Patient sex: M
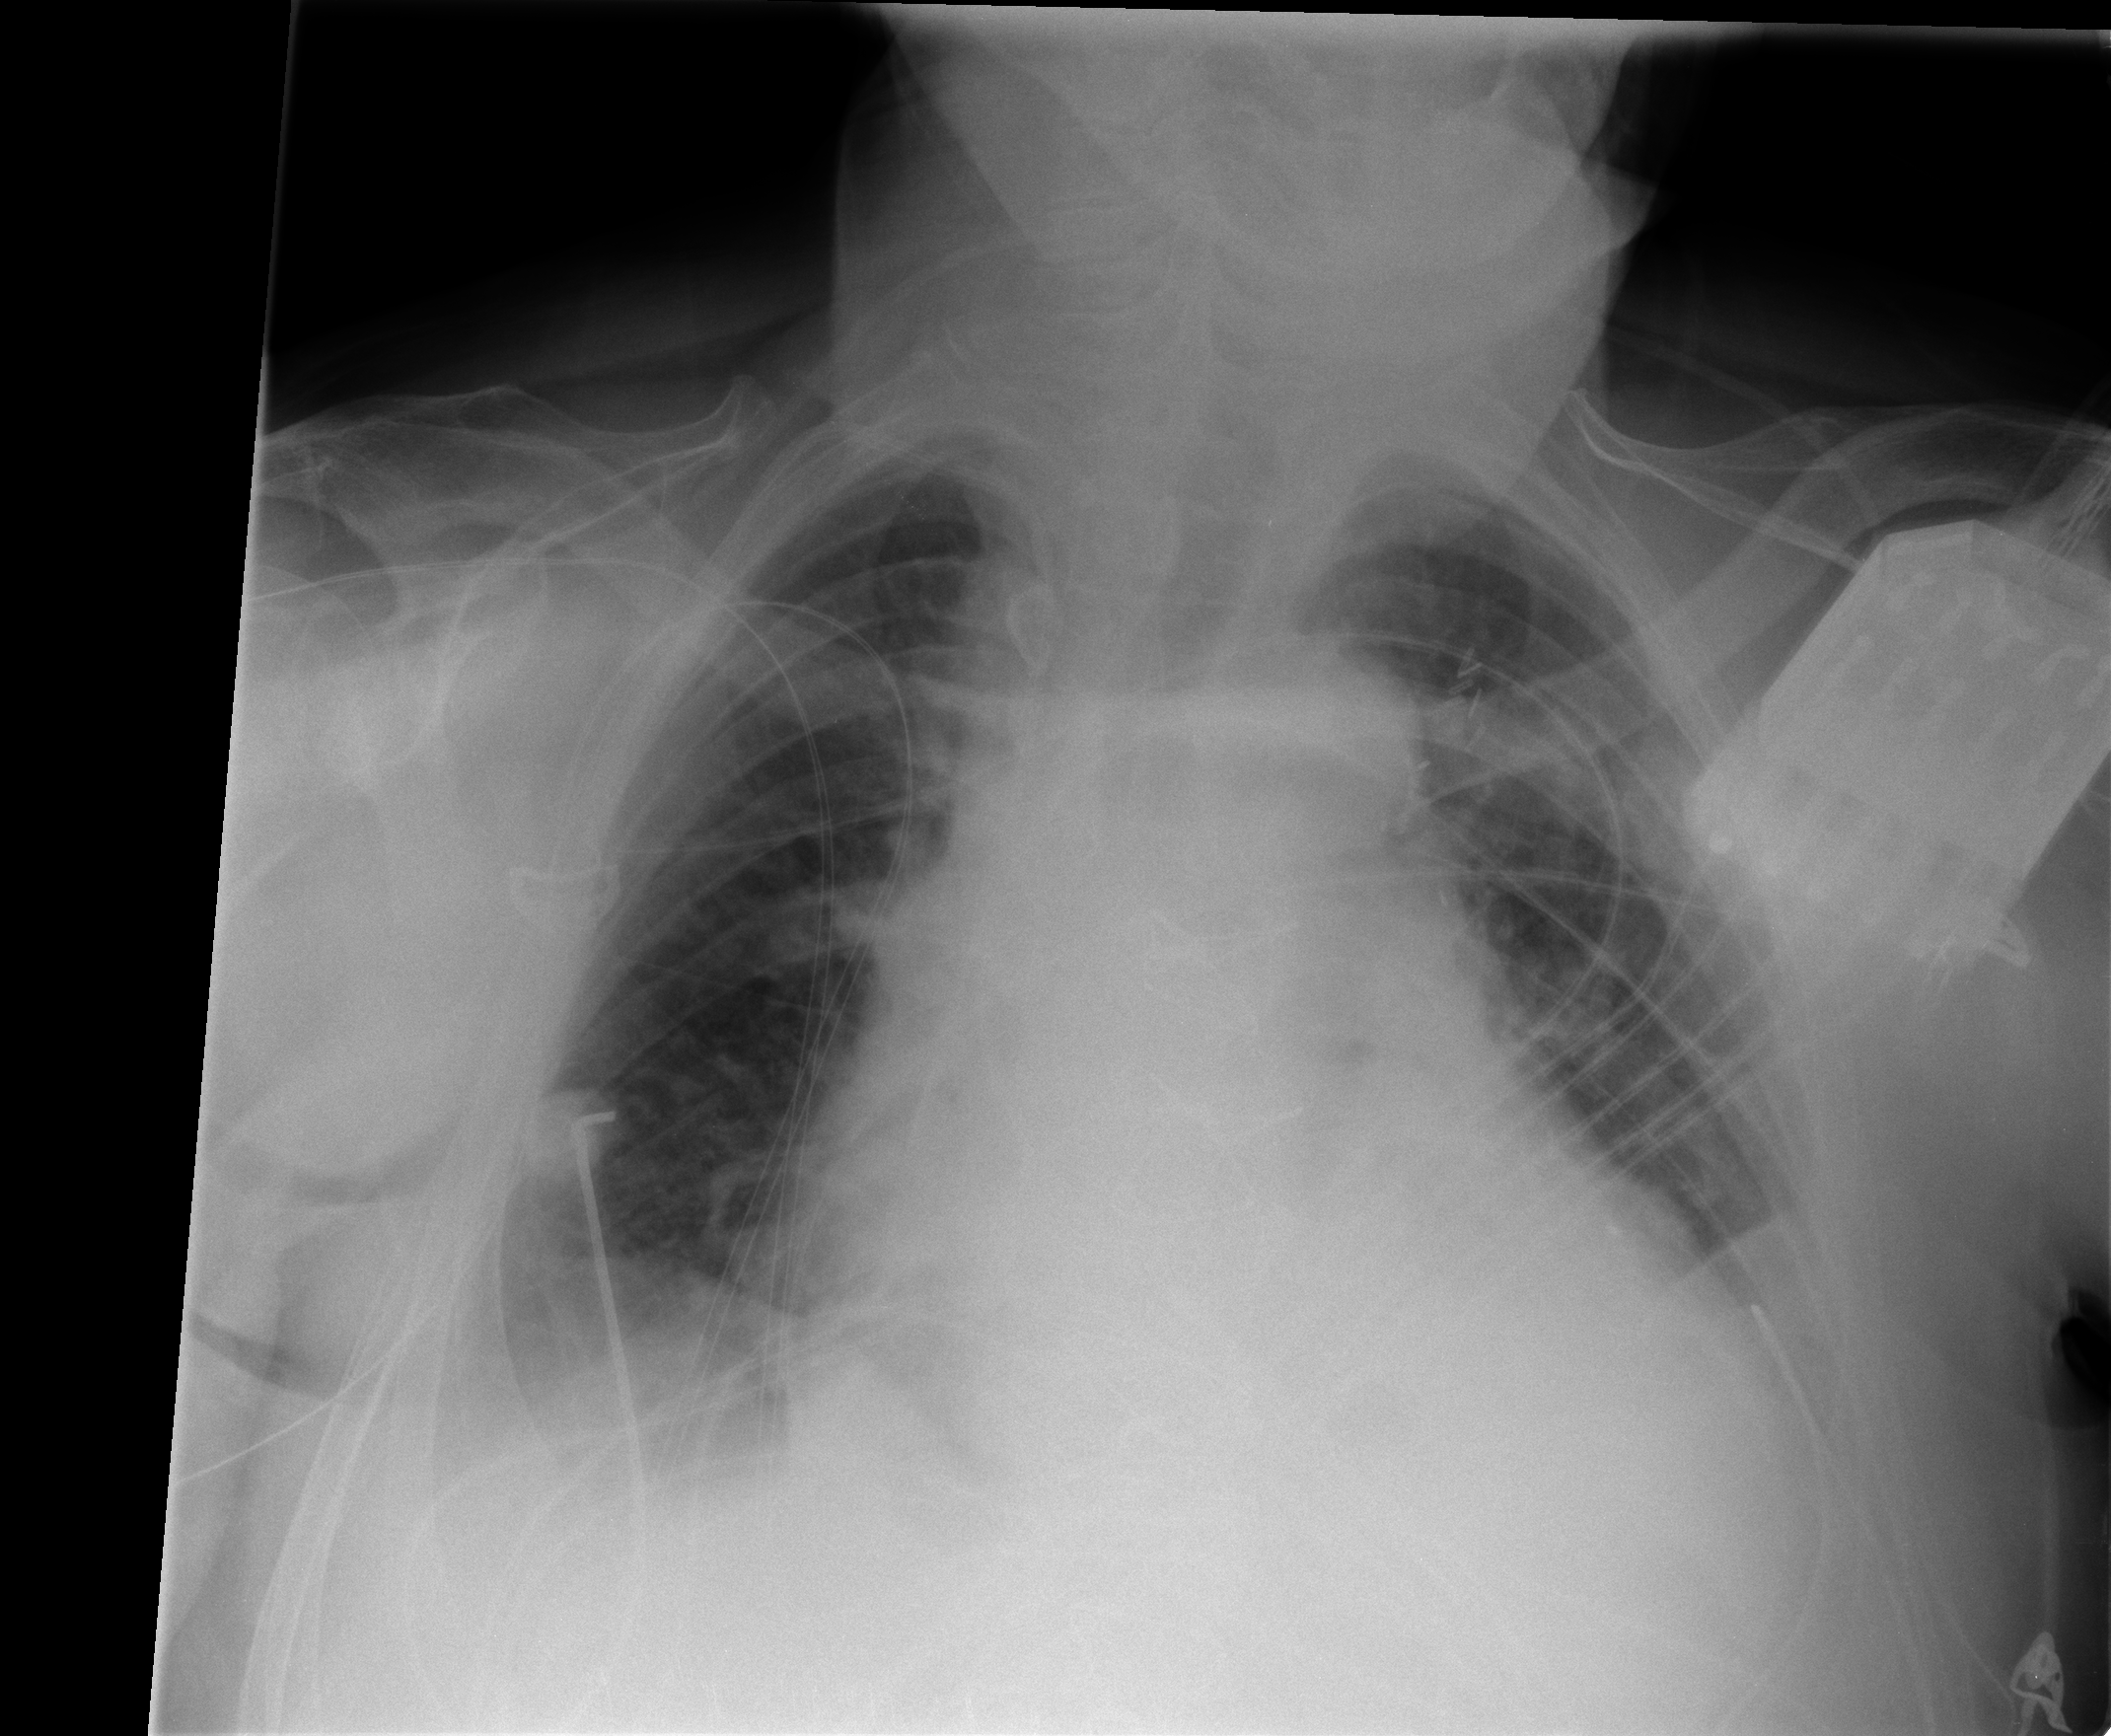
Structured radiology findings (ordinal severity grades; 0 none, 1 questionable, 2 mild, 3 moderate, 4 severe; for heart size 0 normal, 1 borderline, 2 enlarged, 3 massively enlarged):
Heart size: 3
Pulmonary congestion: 2
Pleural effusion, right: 2
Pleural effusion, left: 2
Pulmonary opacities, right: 0
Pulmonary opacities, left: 1
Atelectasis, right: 2
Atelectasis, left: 2